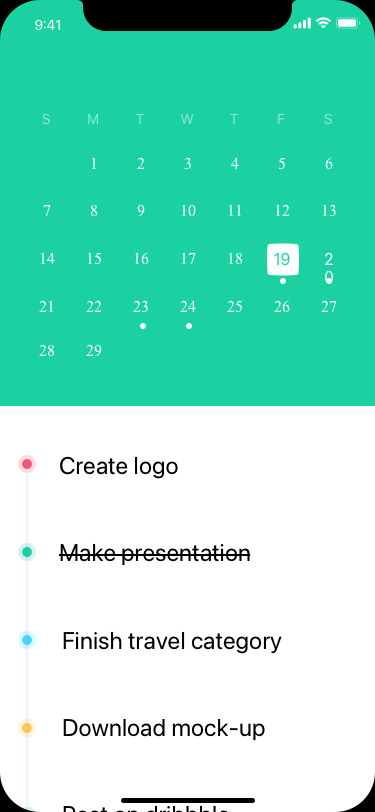
Text in this UI design:
29
28
27
26
25
24
23
22
21
20
19
18
17
16
15
14
13
12
11
10
9
8
7
6
5
4
3
2
1
S
M
T
W
T
F
S
Make presentation
Finish travel category
Download mock-up
Post on dribbble
Create logo